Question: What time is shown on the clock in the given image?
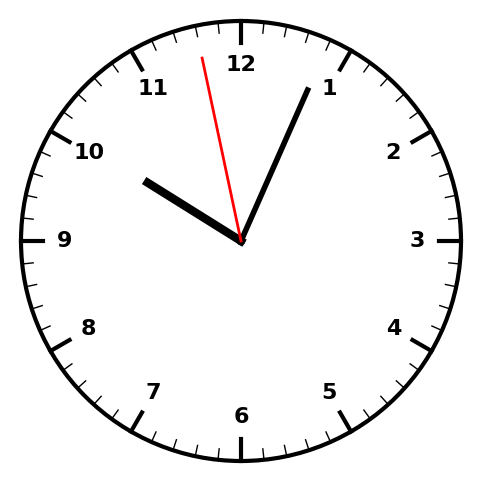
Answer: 10:03:58